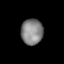
Tissue: lung
Cell type: Epithelial cells
Senescence score: 0.1689
Nuclear area (px): 554
Mean DAPI intensity: 132.453